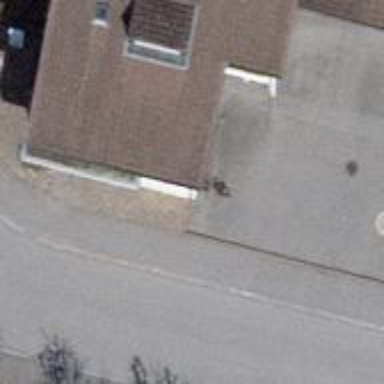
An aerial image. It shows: Bicycle parking area with anchor-type racks.